Question: I am new to Objective C and iOS development in general. I am trying to create an app that would make an 'UITextField' to tapped. I want the keyboard not to show when I tap on the 'textfield'. then I want many times to tap textfield and don't show the keyboard.

I Want to try this code but it didn't work.
'''
- (void)textFieldDidBeginEditing:(UITextField *)textField
{
[textField resignFirstResponder];
}
'''
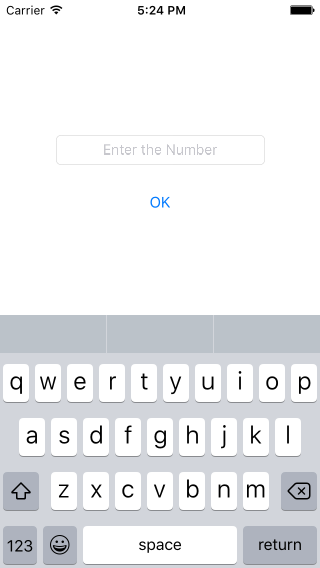
Answer: you can called this functions in delegate methods
'''
- (BOOL)textFieldShouldBeginEditing:(UITextField *)textField {
if (!textField.inputView) {
//it hides the keyboard, but cursor will show
textField.inputView = [[UIView alloc] initWithFrame:CGRectZero];
}
return YES;
}
- (BOOL)textField:(UITextField *)textField shouldChangeCharactersInRange:(NSRange)range replacementString:(NSString *)string {
return NO;
}
'''